Interaction volume radius: 5 \u00c5
Interaction volume height: 10 \u00c5
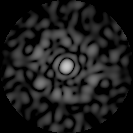
Disorder parameter: 0.7918